Field crop: tomato
Growth stage: 2
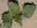
Species: solanum